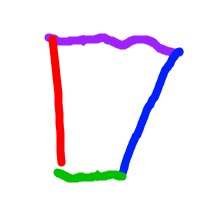
Shape: trapezoid